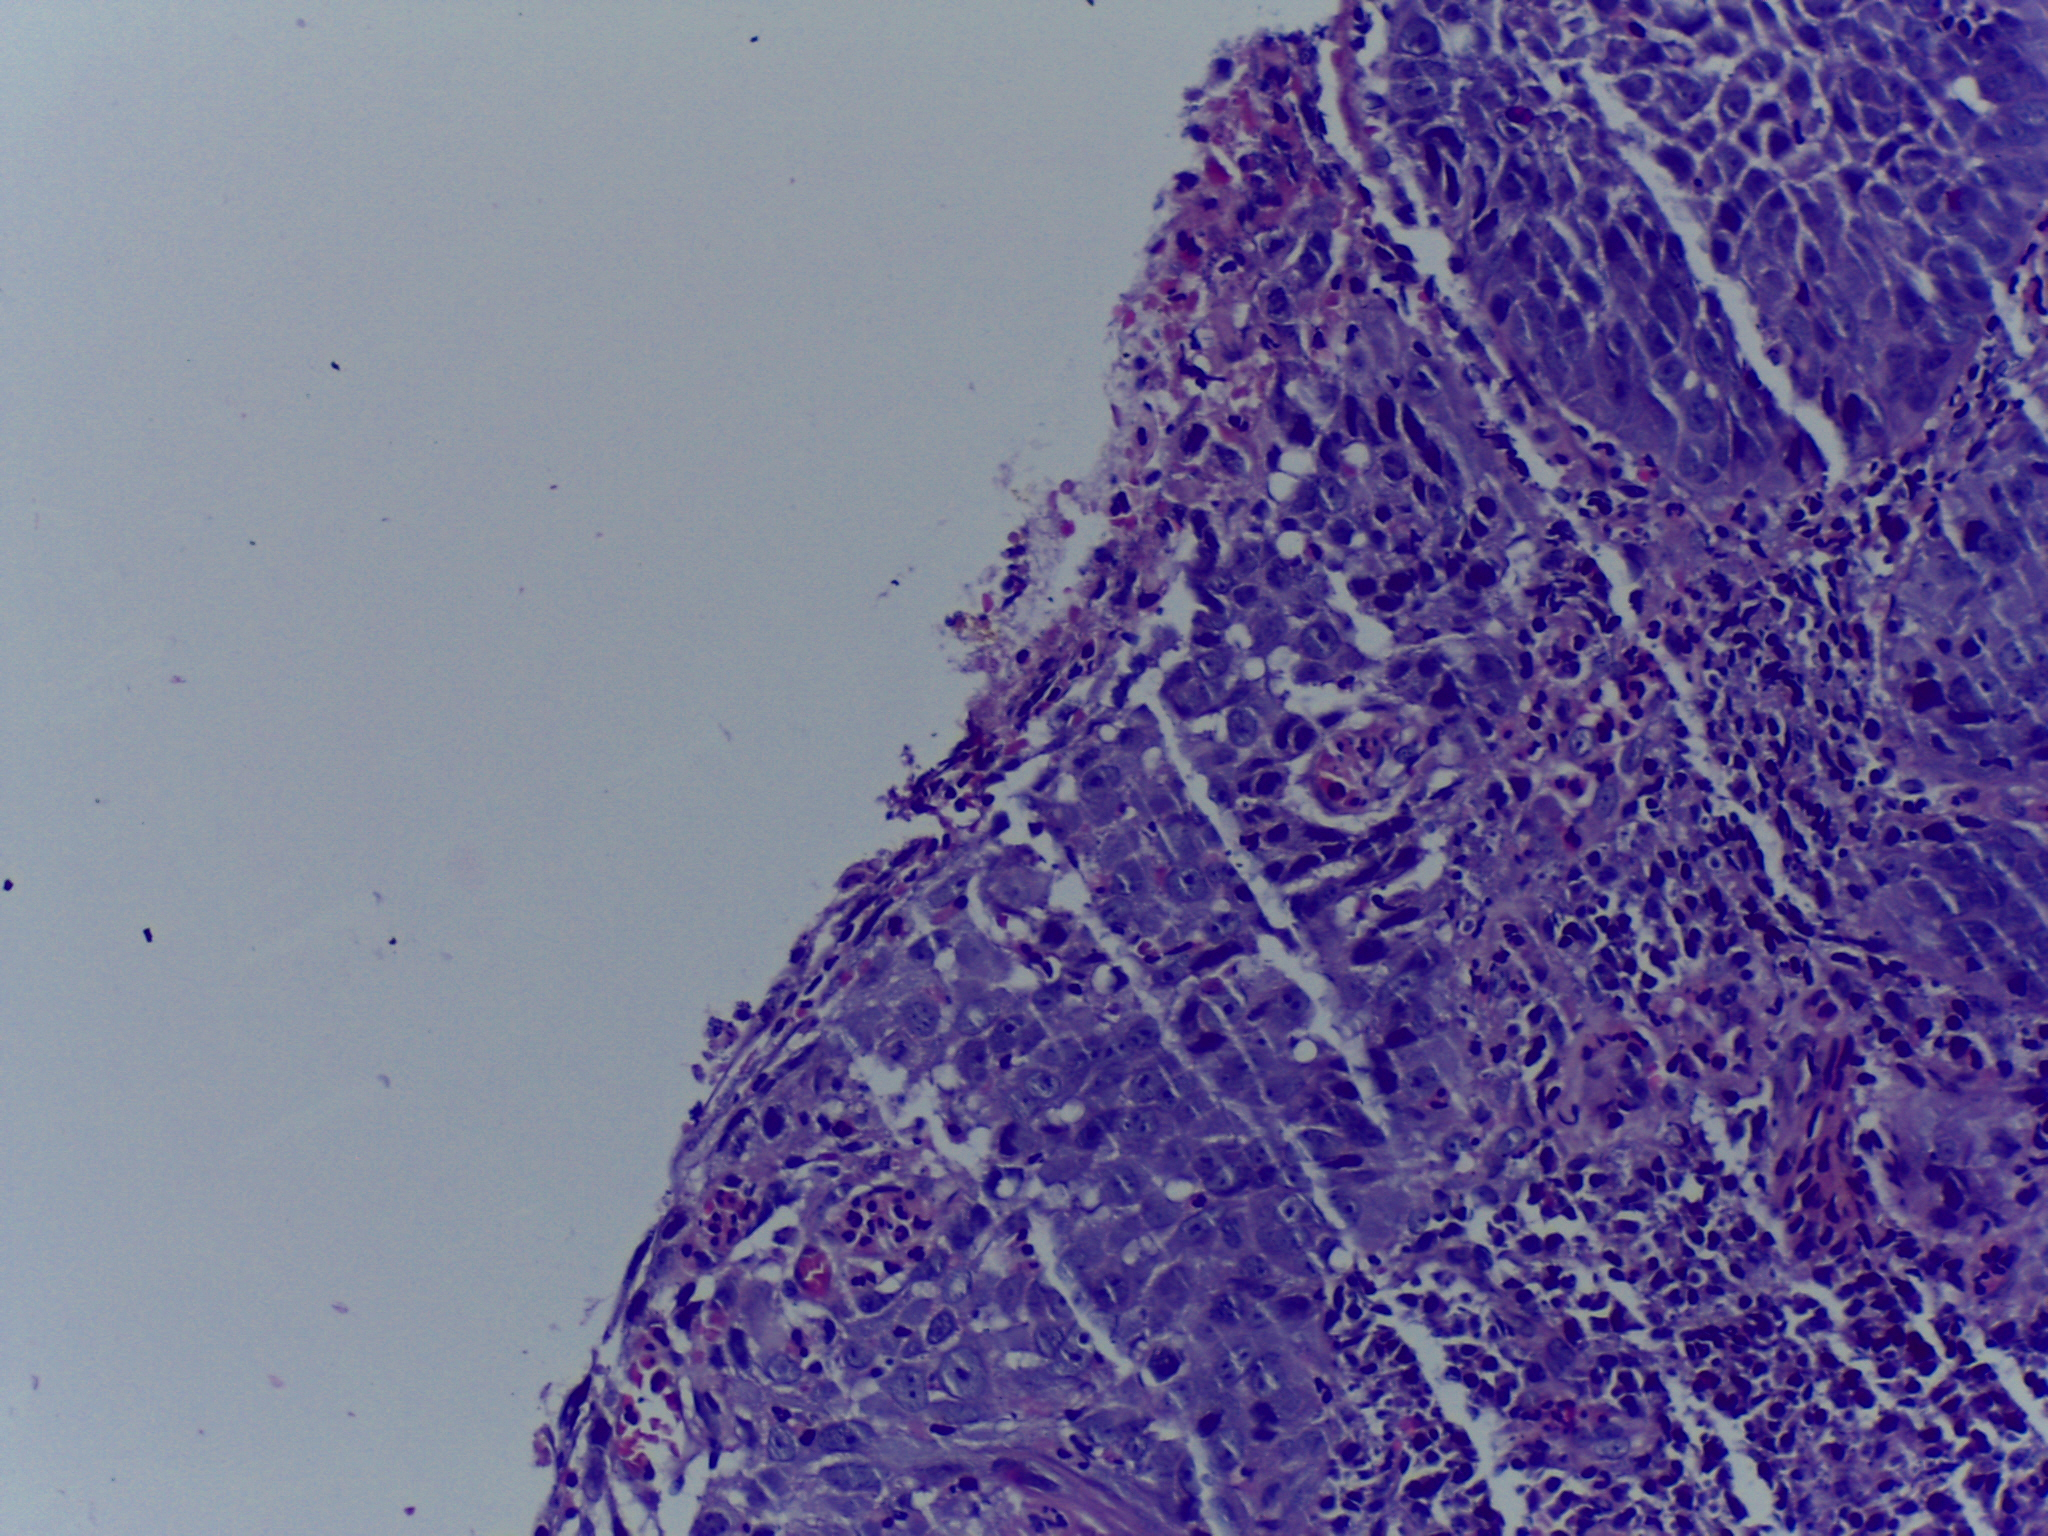
Diagnosis: OSCC